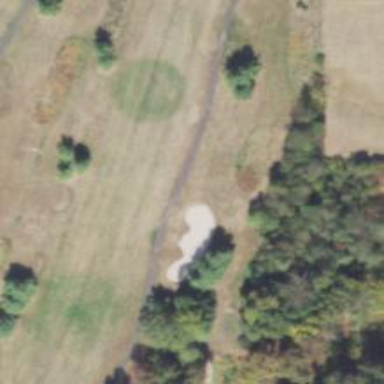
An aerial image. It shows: Grassy golf fairway.